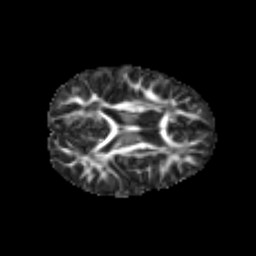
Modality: FA
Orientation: axial
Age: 7
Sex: male
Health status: healthy